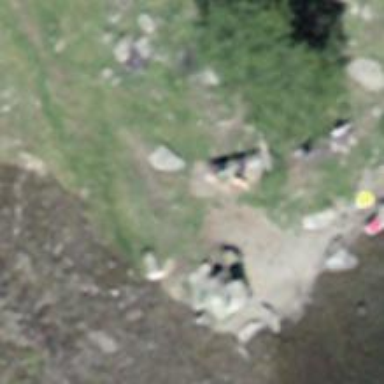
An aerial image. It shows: Bench.